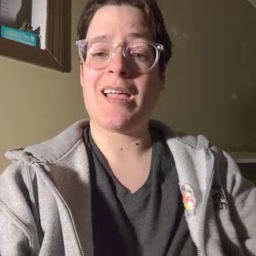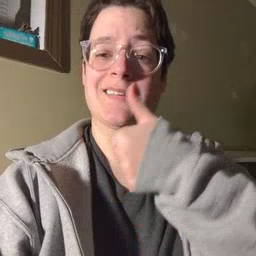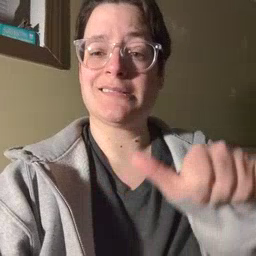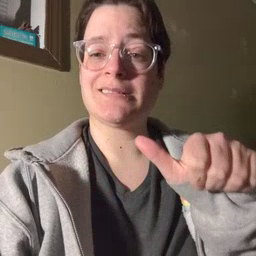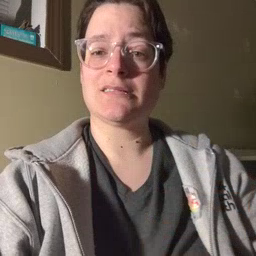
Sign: any